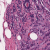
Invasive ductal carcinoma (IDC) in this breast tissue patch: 1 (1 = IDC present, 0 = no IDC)